高一 · 计数
下图是从 2020 年 2 月 14 日至 2020 年 4 月 19 日共 66 天的新冠肺炎中国/海外新增确诊趋势图，根据该图，下列结论中错误的是（）

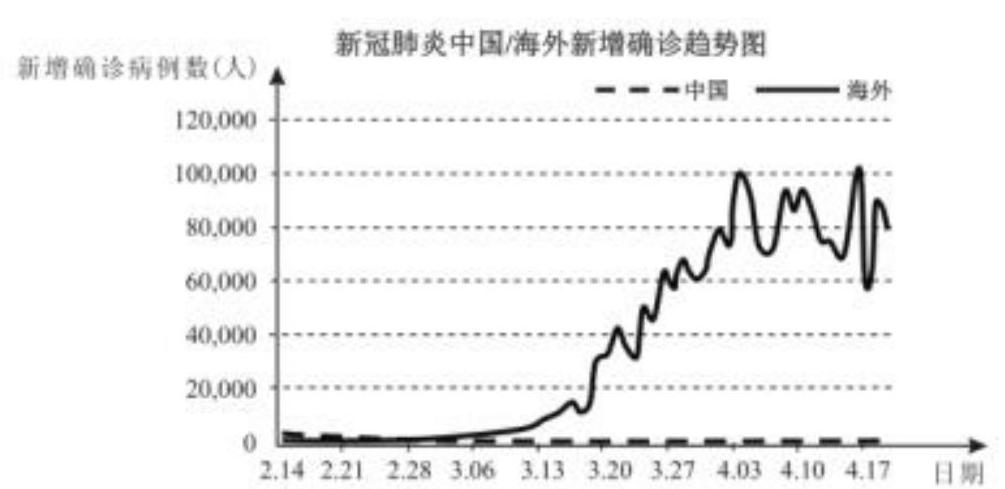
A. 从 2020 年 2 月 14 日起中国已经基本控制住国内的新冠肺炎疫情
B. 从 2020 年 3 月 13 日至 2020 年 4 月 3 日海外新冠肺炎疫情快速恶化

C. 这 66 天海外每天新增新冠肺炎确诊病例数的中位数在区间 $(40000,80000)$ 内

D. 海外新增新冠肺炎确诊病例数最多的一天突破 10 万例
答案: C
解析: A. 根据折线图从 2020 年 2 月 14 日起, 中国新增确诊人数几乎为 0 ,

所以 $\mathrm{A}$ 正确;

B. 根据折线图可以看出从 2020 年 3 月 13 日至 2020 年 4 月 3 日海外新增确诊人数在小范围内有增有减但总体上新增确诊人数在快速的增加, 所以 $\mathrm{B}$ 正确.

C. 由折线图可得这 66 天海外每天新增新冠肺炎确诊病例数的中位数大约出现在 3 月 18 日左右, 其值小于 40000 , 故 C 不正确;

D. 由折线图可得在 4 月 3 日到 4 日和 4 月 15 日到 16 日海外新增新冠肺炎确诊病例数都超过 10 万例,

所以 D 正确,

故选 C.